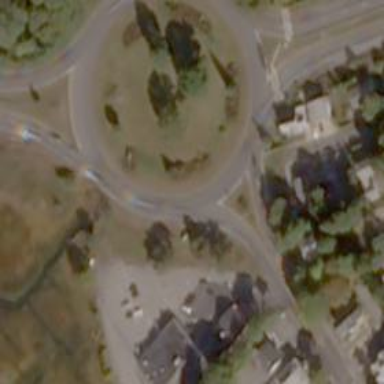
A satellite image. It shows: Roundabout on trunk highway.